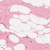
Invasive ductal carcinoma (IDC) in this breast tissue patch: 0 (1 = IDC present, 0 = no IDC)